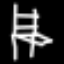
Label: chair